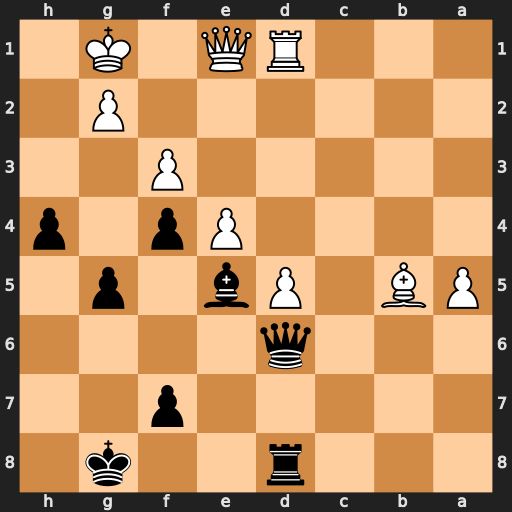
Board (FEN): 3r2k1/5p2/3q4/PB1Pb1p1/4Pp1p/5P2/6P1/3RQ1K1
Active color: b
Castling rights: -
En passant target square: -
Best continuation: Qc5+ Kh2 Qxb5